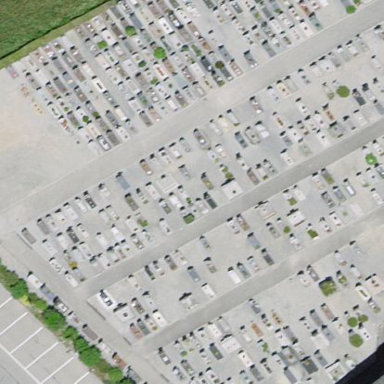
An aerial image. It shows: Cemetery.